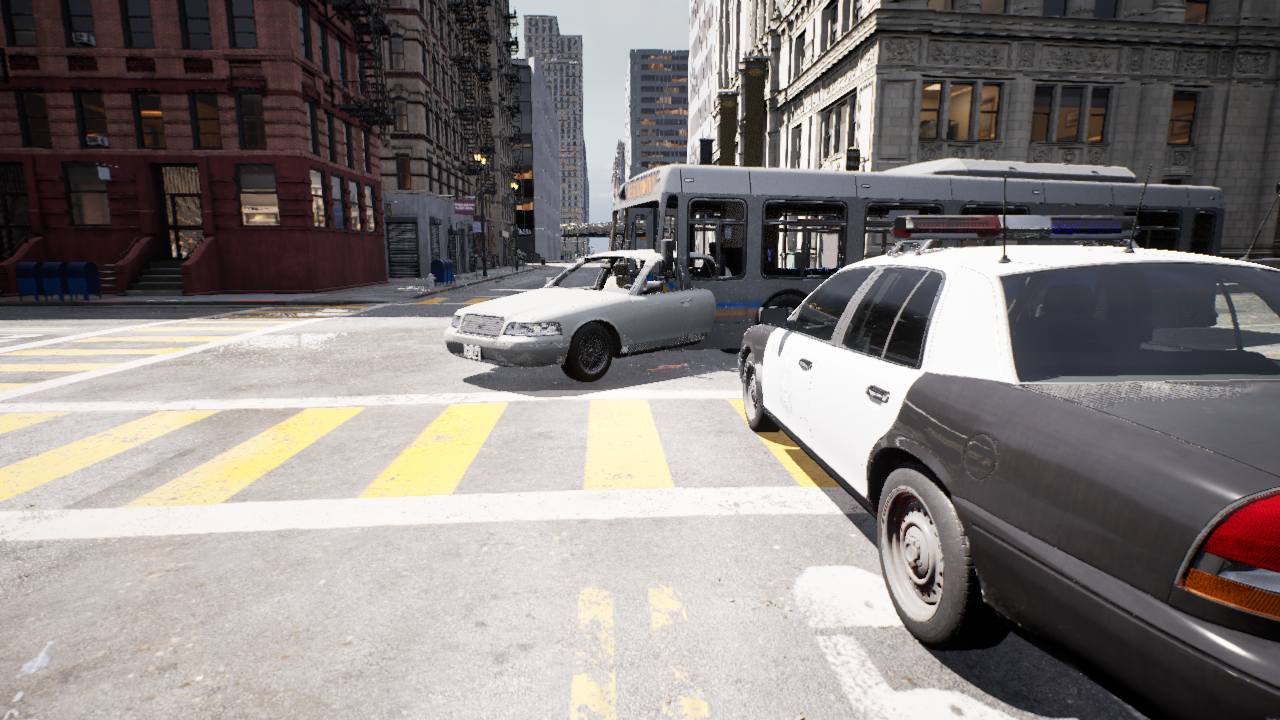
Venue: residential
Lighting: clear day
Vehicle rig: sedan